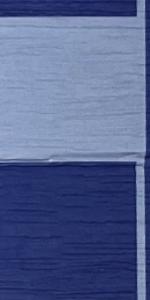
Label: Empty